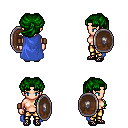
a pixel art fantasy rpg character, female body template, human, light skin, blue cape, gold greaves, green princess hairstyle, leather bracers, ghillies, shield, four views (front, back, left, right), 2x2 character sprite sheet, small pixel art, hard edges, no anti-aliasing